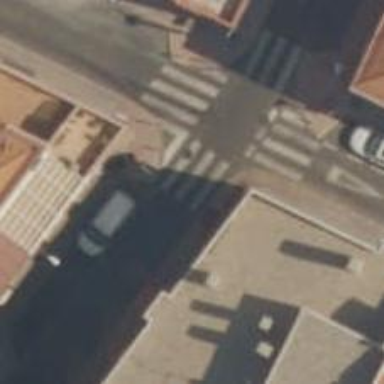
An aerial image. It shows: Uncontrolled zebra crossing on the road.